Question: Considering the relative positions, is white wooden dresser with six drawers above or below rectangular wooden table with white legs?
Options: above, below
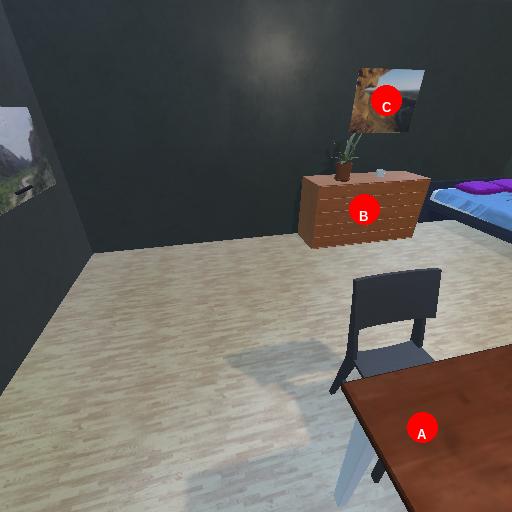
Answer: above